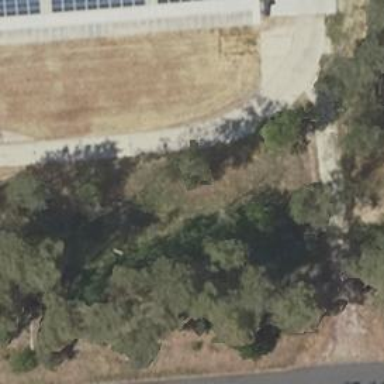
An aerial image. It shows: Concrete driveway designated as service road.